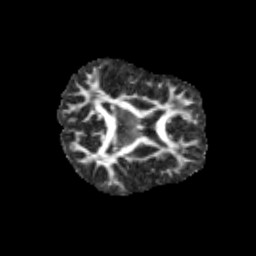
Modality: FA
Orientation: axial
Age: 11
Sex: female
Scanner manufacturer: siemens
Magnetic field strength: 3 T
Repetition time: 3.8 s
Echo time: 0.07 s